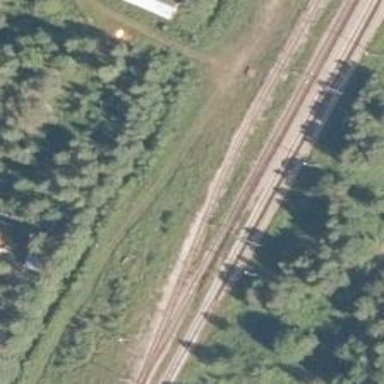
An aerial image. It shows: Wedge is used for the railway derail.